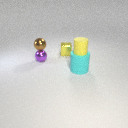
large cyan rubber cylinder below small yellow rubber cylinder